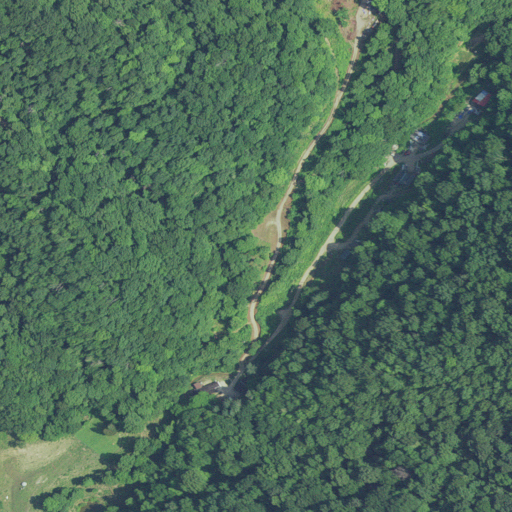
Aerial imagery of hills in West Virginia named workman Family Cemterey containing deciduous forest, open development, and low intensity development